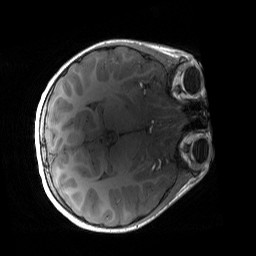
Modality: T1w
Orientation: axial
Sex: male
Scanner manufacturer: siemens
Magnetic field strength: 3 T
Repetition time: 1.9 s
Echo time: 0.00243 s